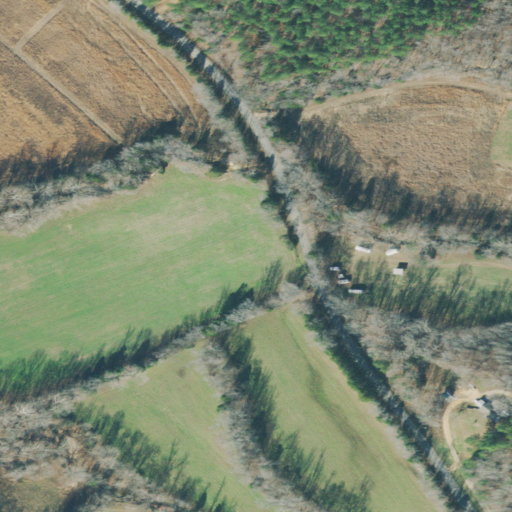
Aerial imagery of valley in Tennessee named Daniel Hollow containing deciduous forest, cultivated crops, pasture, open development, evergreen forest, mixed forest, and low intensity development